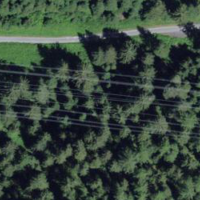
EUNIS habitat code: 43
Species observed at this site:
Cirsium erisithales
Pteridium aquilinum
Pinus sylvestris
Echium vulgare
Geranium pyrenaicum
Polygala vulgaris
Vaccinium vitis-idaea
Picea abies
Erebia ligea
Lamium album
Alnus incana
Pimpinella major
Ajuga pyramidalis
Petasites albus
Cruciata laevipes
Cynoglossum officinale
Fragaria vesca
Cornus sanguinea